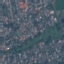
Land use / land cover class: Residential